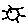
Label: sun